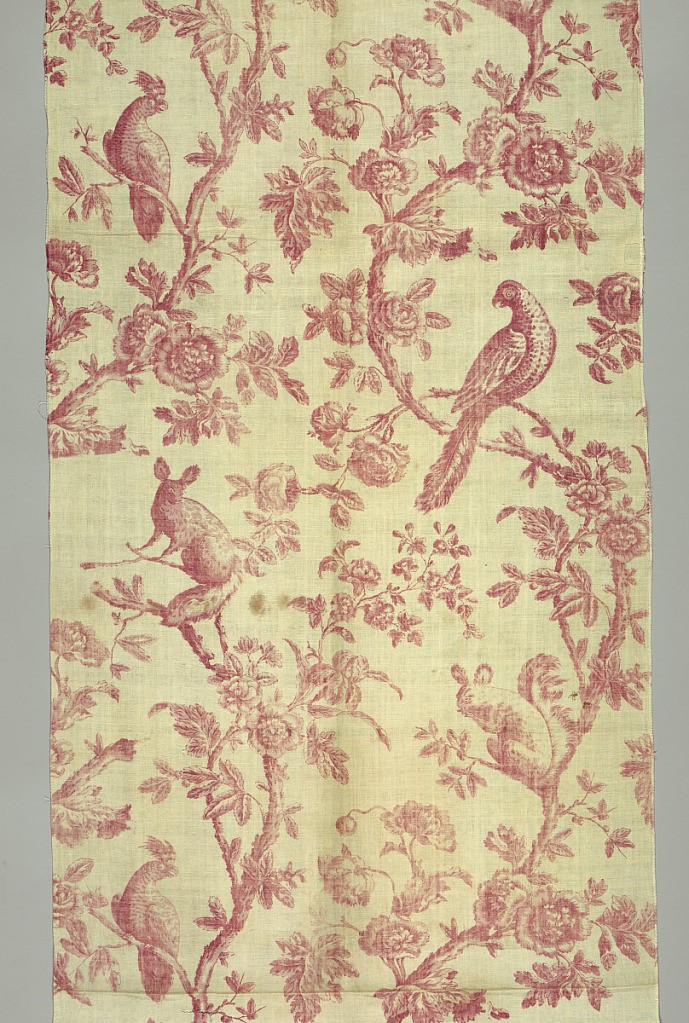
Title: Textile
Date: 1775–1800
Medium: cotton Technique: relief printed on plain weave
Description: Red and white toile with a pattern of two curving flowering trees. Each tree has a squirrel and an exotic bird on it.